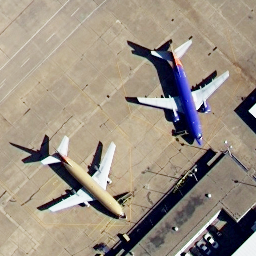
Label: airplane